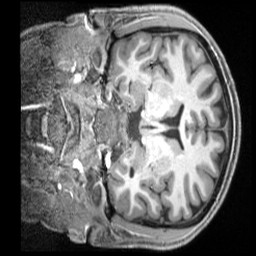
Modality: T1w
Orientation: coronal
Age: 27
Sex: male
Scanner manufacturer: siemens
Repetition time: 2.3 s
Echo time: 0.00229 s